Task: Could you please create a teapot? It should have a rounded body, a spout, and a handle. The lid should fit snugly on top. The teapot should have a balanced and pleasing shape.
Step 228:
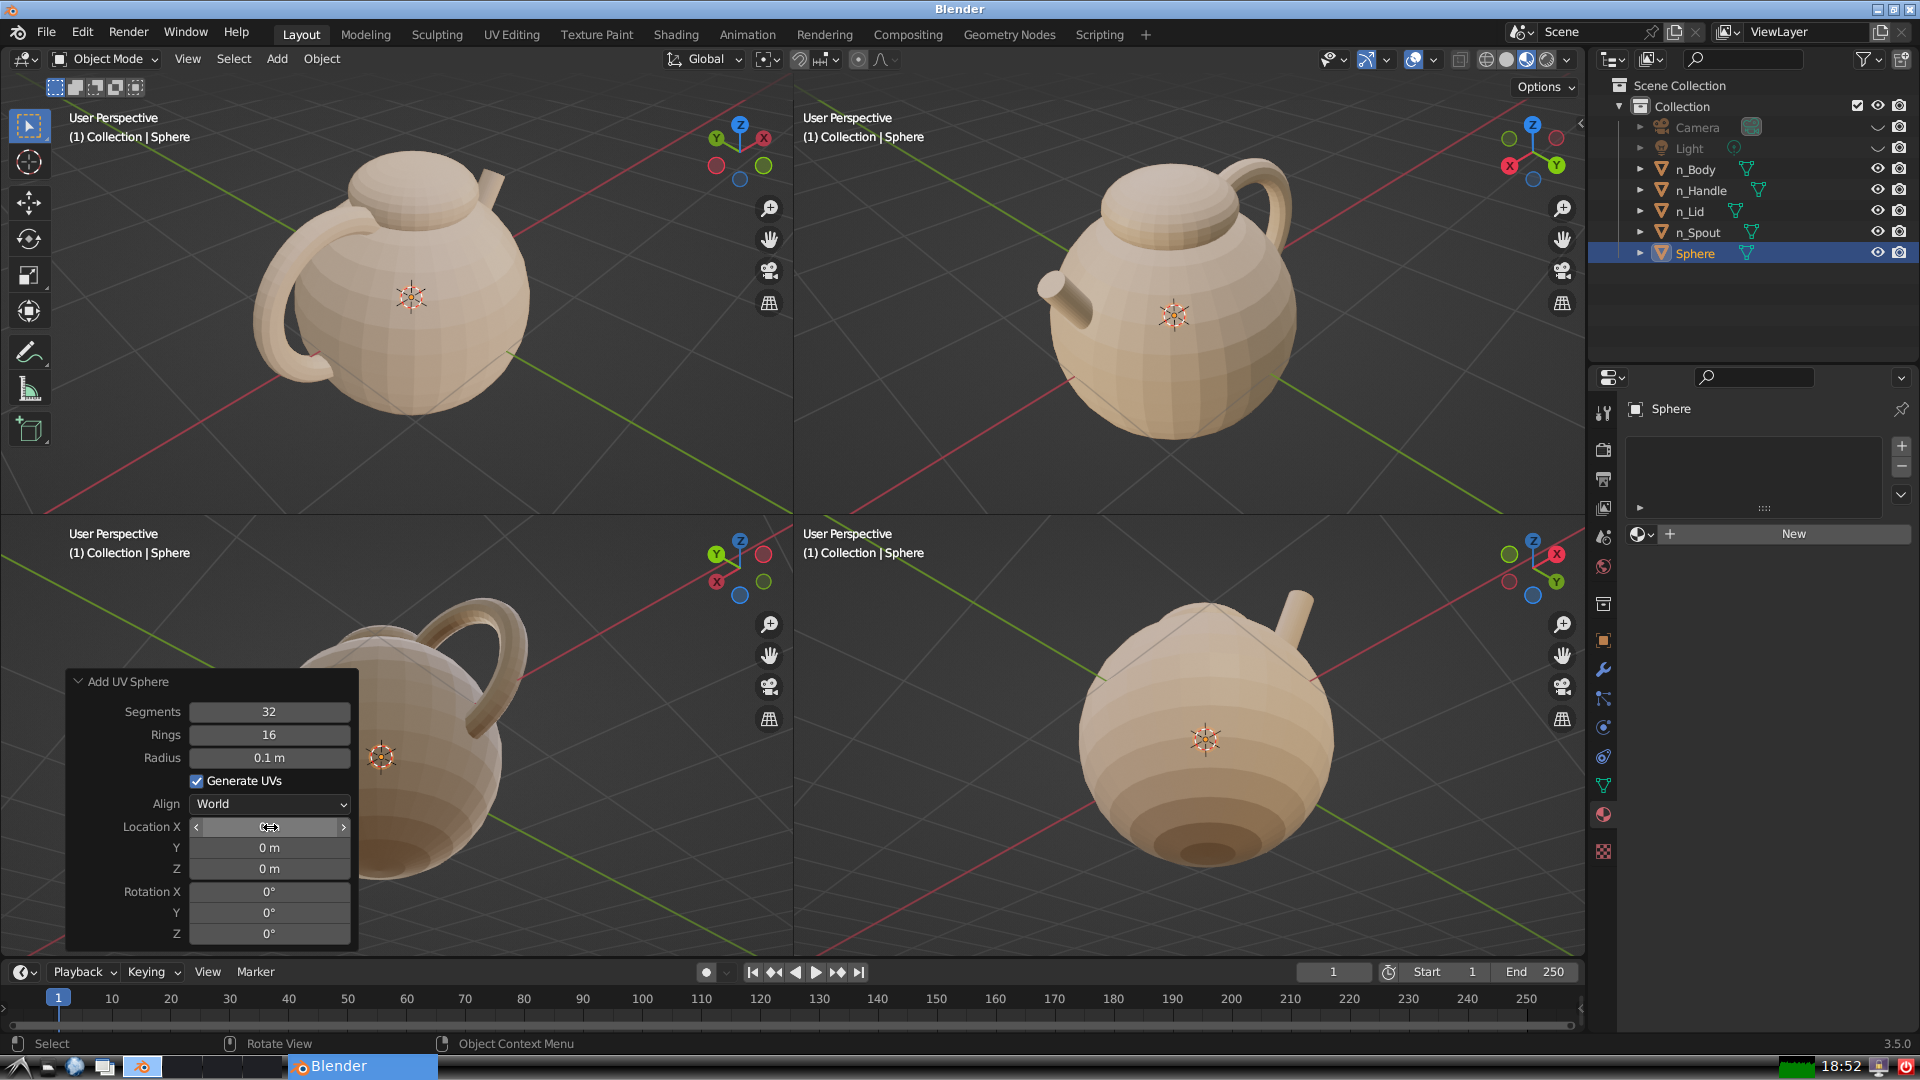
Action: click: no